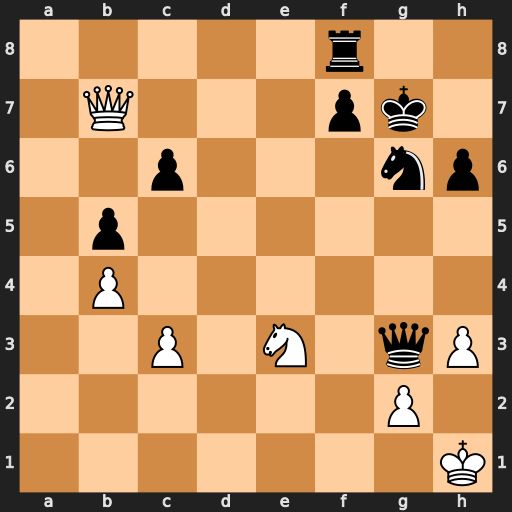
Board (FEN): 5r2/1Q3pk1/2p3np/1p6/1P6/2P1N1qP/6P1/7K
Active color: w
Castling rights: -
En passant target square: -
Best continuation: Nf5+ Kf6 Nxg3